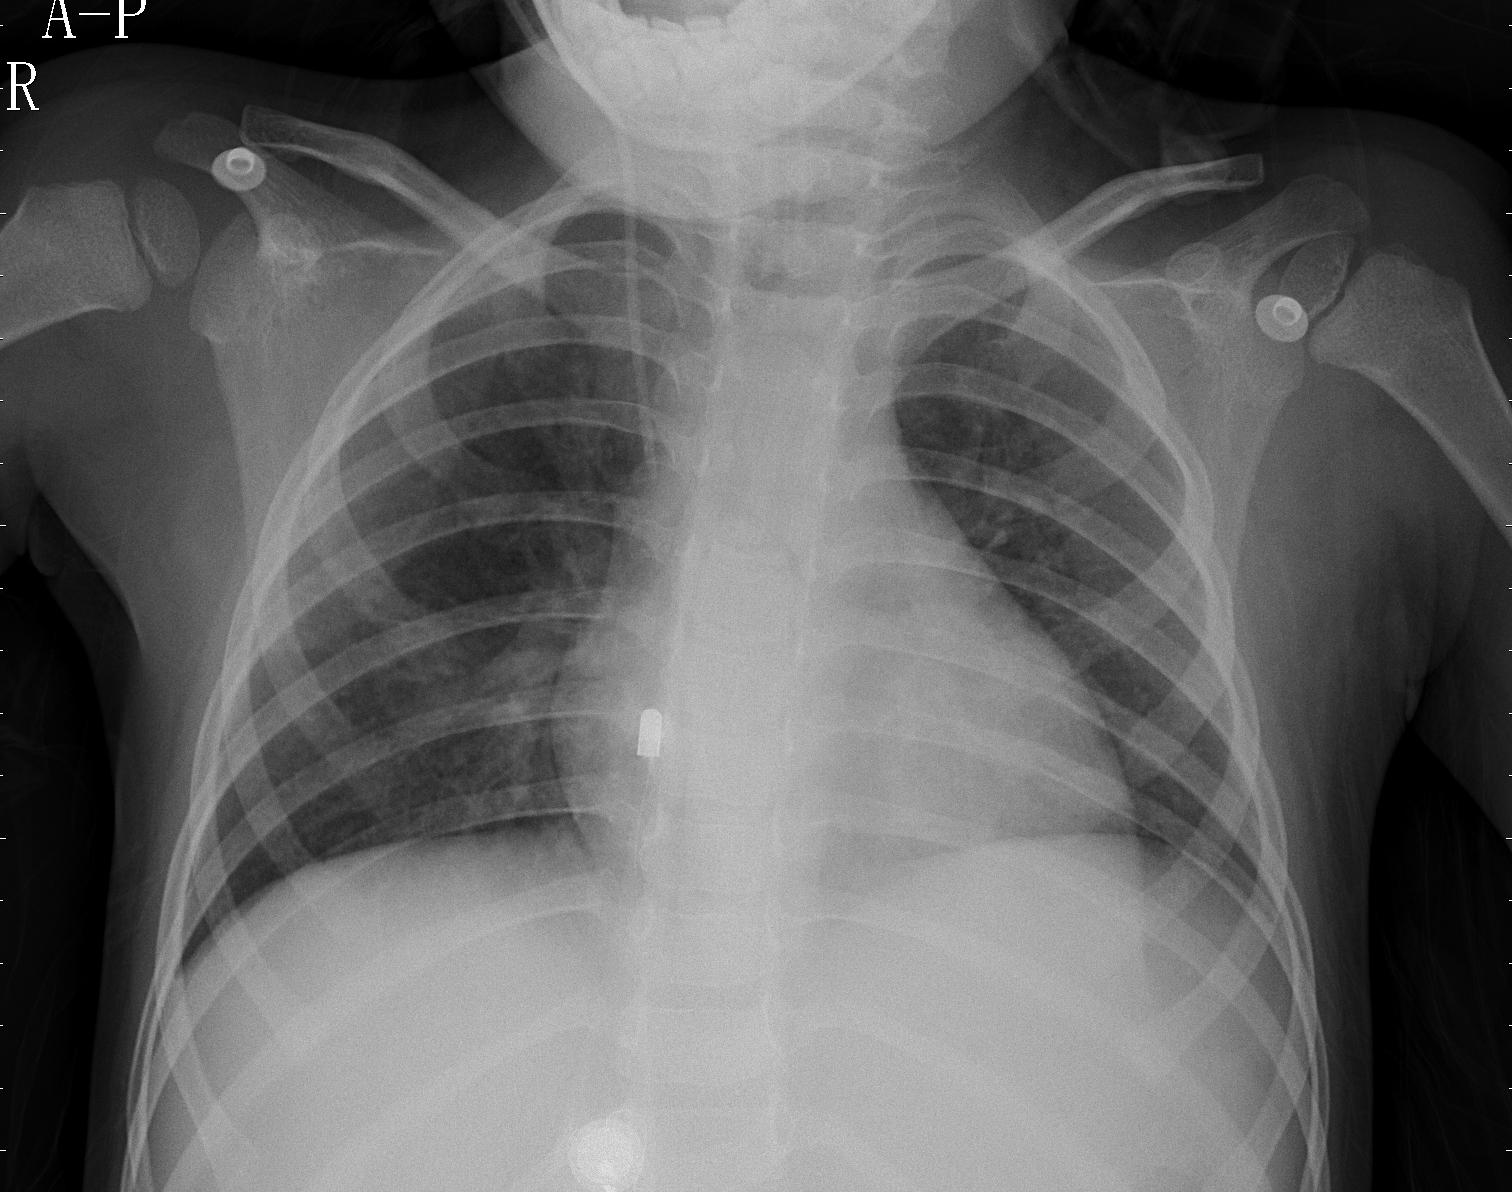
Diagnosis: PNEUMONIA